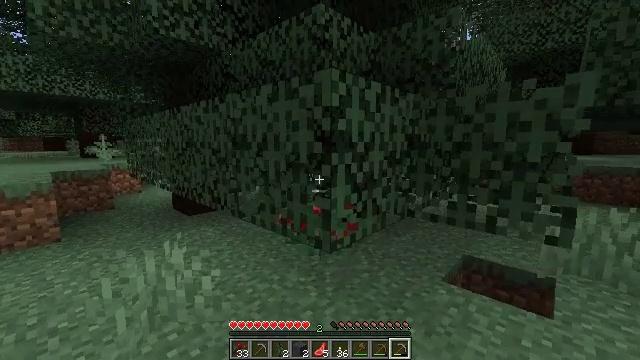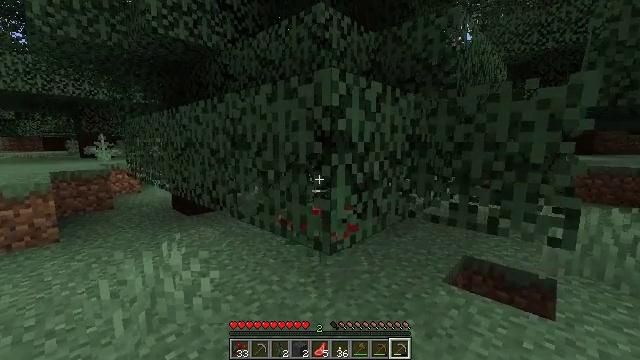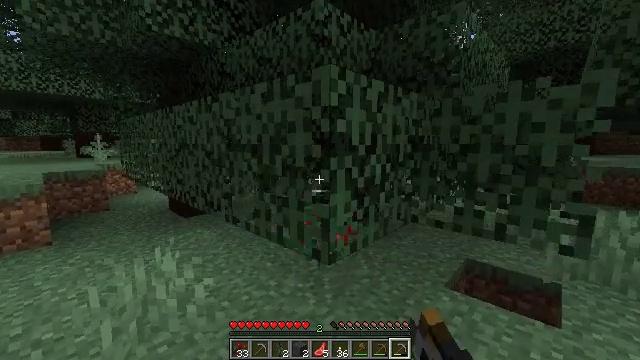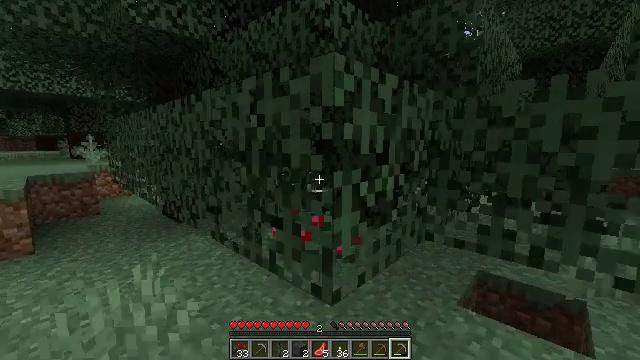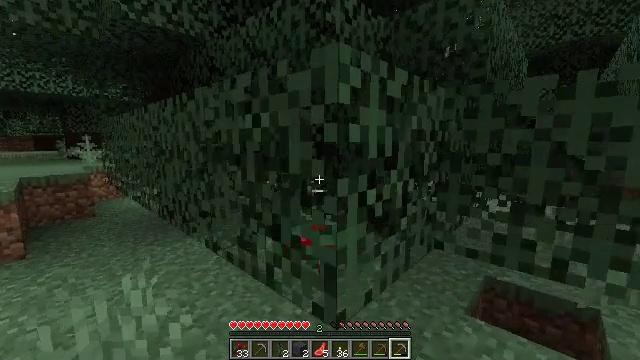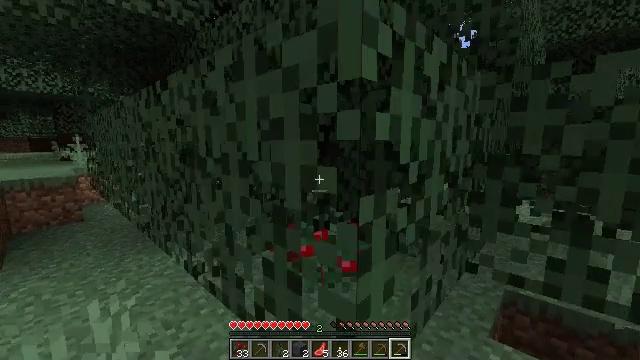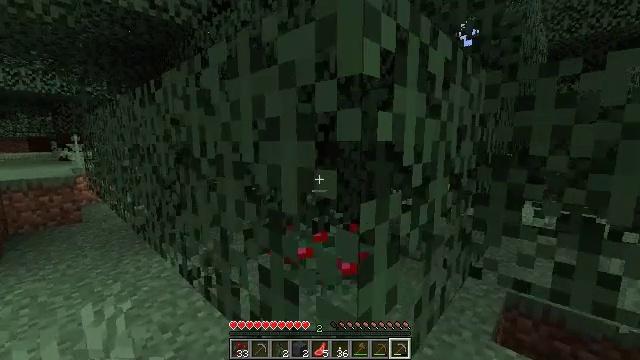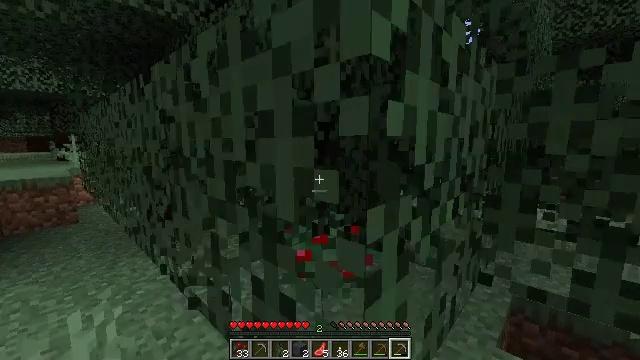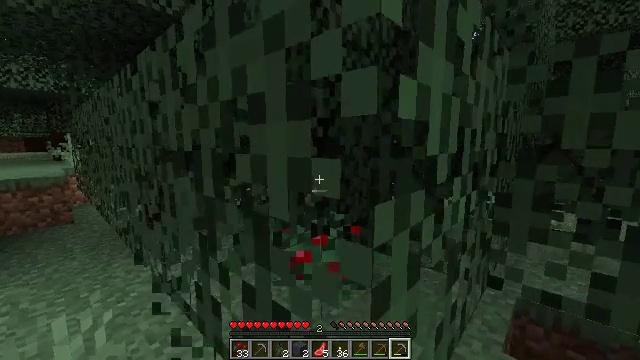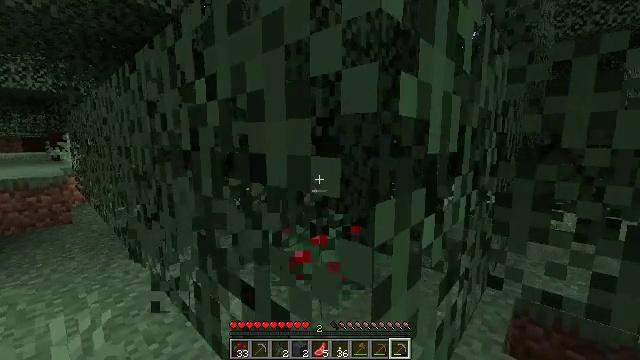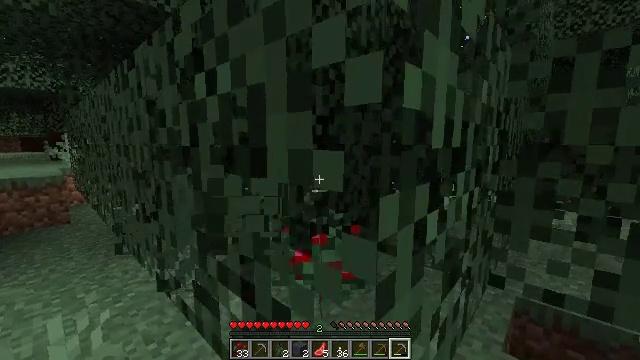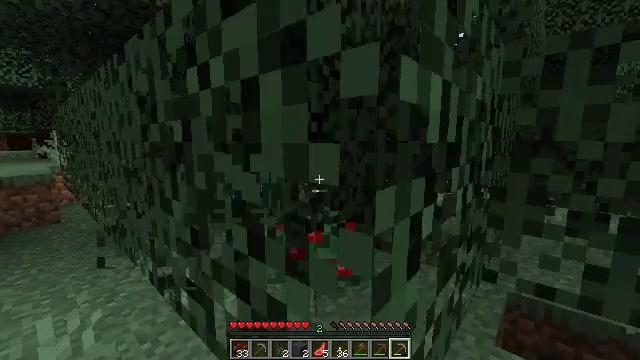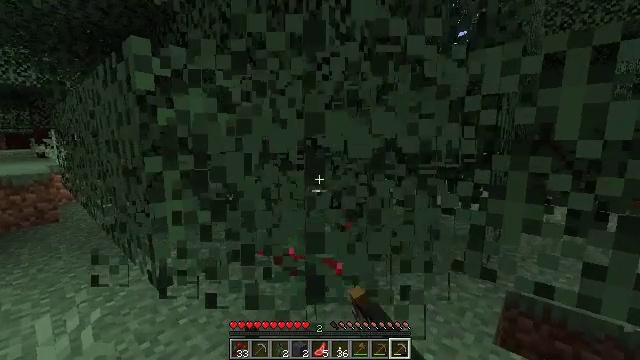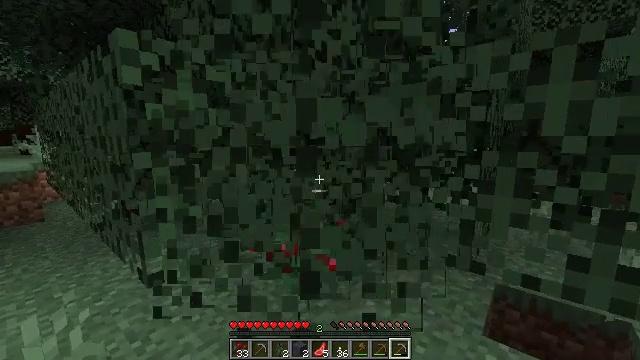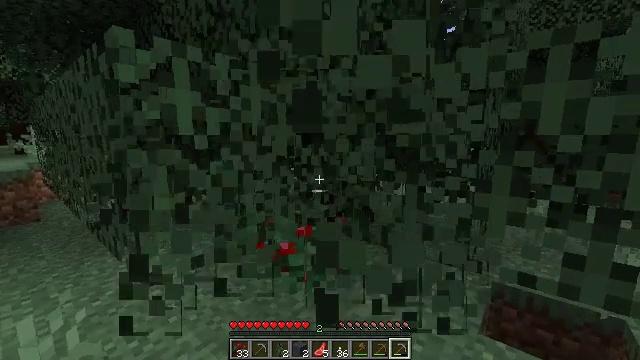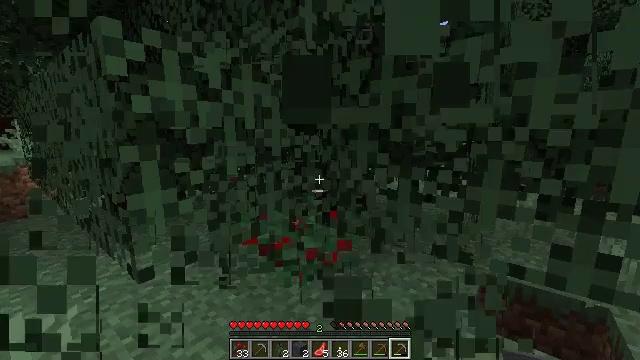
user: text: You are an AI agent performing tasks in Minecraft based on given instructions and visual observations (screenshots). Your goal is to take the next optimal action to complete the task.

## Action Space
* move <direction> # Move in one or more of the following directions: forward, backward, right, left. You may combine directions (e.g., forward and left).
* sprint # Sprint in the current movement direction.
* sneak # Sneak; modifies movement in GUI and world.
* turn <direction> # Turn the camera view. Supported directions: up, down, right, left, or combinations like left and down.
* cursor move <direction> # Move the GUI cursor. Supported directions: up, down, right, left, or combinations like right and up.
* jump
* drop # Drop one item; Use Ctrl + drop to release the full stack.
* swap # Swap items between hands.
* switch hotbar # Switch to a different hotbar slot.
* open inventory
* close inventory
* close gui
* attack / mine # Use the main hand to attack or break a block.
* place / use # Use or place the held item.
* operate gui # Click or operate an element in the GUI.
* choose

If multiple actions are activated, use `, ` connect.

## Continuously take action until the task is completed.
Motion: motion action
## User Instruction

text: Punch the spruce leaves to get saplings.
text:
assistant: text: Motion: move forward, attack / mine
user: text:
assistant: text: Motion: move forward, attack / mine
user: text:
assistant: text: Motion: move forward, attack / mine
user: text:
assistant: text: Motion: move forward, attack / mine
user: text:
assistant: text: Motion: move forward
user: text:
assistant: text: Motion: no_op
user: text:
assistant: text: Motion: attack / mine
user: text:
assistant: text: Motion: attack / mine
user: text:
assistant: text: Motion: attack / mine
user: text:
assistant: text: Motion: attack / mine
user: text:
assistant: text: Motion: turn right, attack / mine
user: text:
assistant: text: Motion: attack / mine
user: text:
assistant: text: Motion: turn right, attack / mine
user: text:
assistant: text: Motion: attack / mine
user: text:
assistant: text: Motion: turn right and down, attack / mine
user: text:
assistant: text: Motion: attack / mine
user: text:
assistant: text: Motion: attack / mine
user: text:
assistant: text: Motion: attack / mine
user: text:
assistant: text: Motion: attack / mine
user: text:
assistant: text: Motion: attack / mine
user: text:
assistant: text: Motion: attack / mine
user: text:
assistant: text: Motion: attack / mine
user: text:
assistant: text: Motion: attack / mine
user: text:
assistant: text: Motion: attack / mine
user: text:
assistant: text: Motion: attack / mine
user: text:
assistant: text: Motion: attack / mine
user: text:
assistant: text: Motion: attack / mine
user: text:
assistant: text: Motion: attack / mine
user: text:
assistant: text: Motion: attack / mine
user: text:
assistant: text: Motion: attack / mine